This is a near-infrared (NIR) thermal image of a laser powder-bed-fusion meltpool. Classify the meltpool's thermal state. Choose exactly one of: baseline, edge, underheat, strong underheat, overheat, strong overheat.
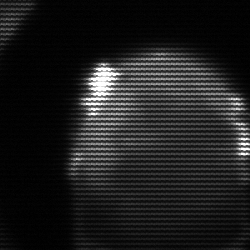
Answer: edge